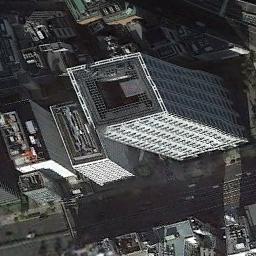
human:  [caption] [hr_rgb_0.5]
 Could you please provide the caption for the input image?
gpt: The commercial area is consist of many tall buildings .

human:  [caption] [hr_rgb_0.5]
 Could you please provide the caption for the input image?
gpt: A commercial area with lots of high-rise buildings of different heights is surrounded by some roads .

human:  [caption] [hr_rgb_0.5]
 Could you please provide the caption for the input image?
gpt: The buildings vary in height .

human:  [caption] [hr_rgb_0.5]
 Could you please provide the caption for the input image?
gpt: In a commercial district there are several tall buildings of different shapes and several roads with many cars .

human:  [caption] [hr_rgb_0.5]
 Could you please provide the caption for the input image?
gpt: There are three white buildings by the roadside on a commercial area .